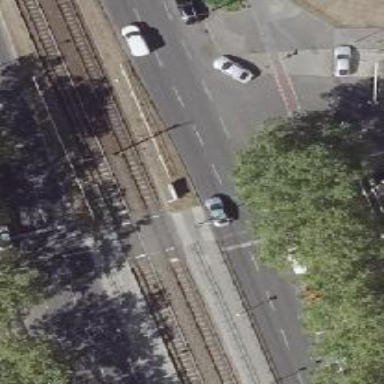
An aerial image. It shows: Crossing with traffic signals.